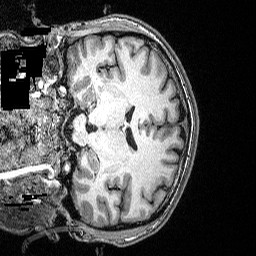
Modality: T1w
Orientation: coronal
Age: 40
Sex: male
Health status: healthy
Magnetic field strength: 3 T
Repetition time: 2.53 s
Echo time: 0.00331 s